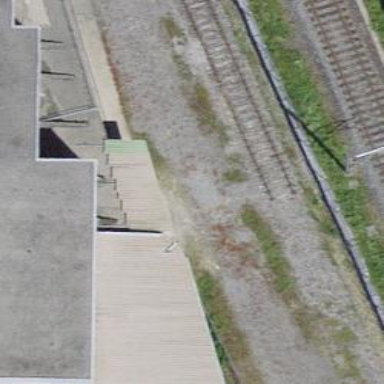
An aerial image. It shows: Disused railway spur with one track.